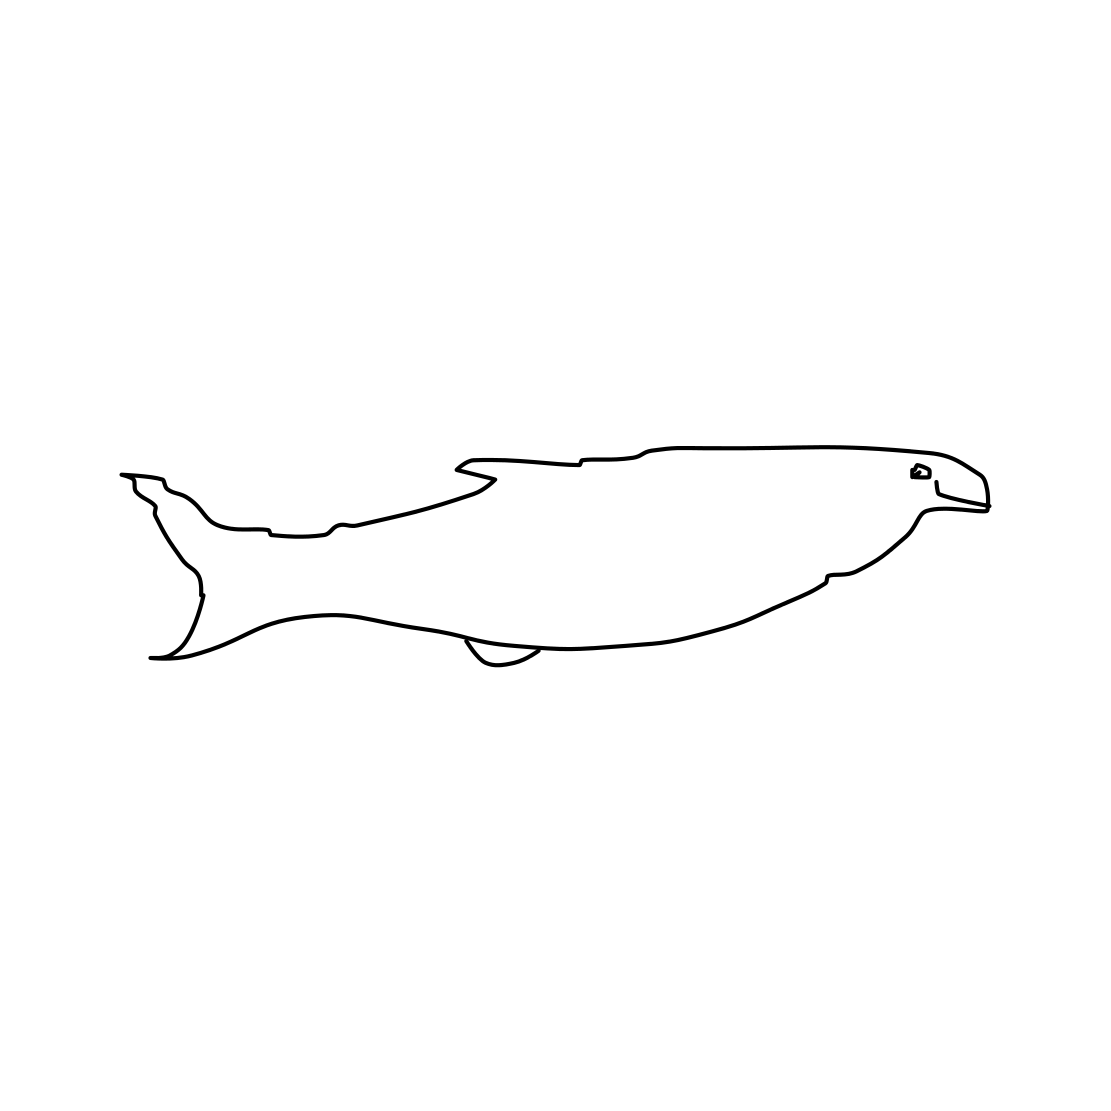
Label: dolphin